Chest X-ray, AP view. Patient: 44 years old, sex F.
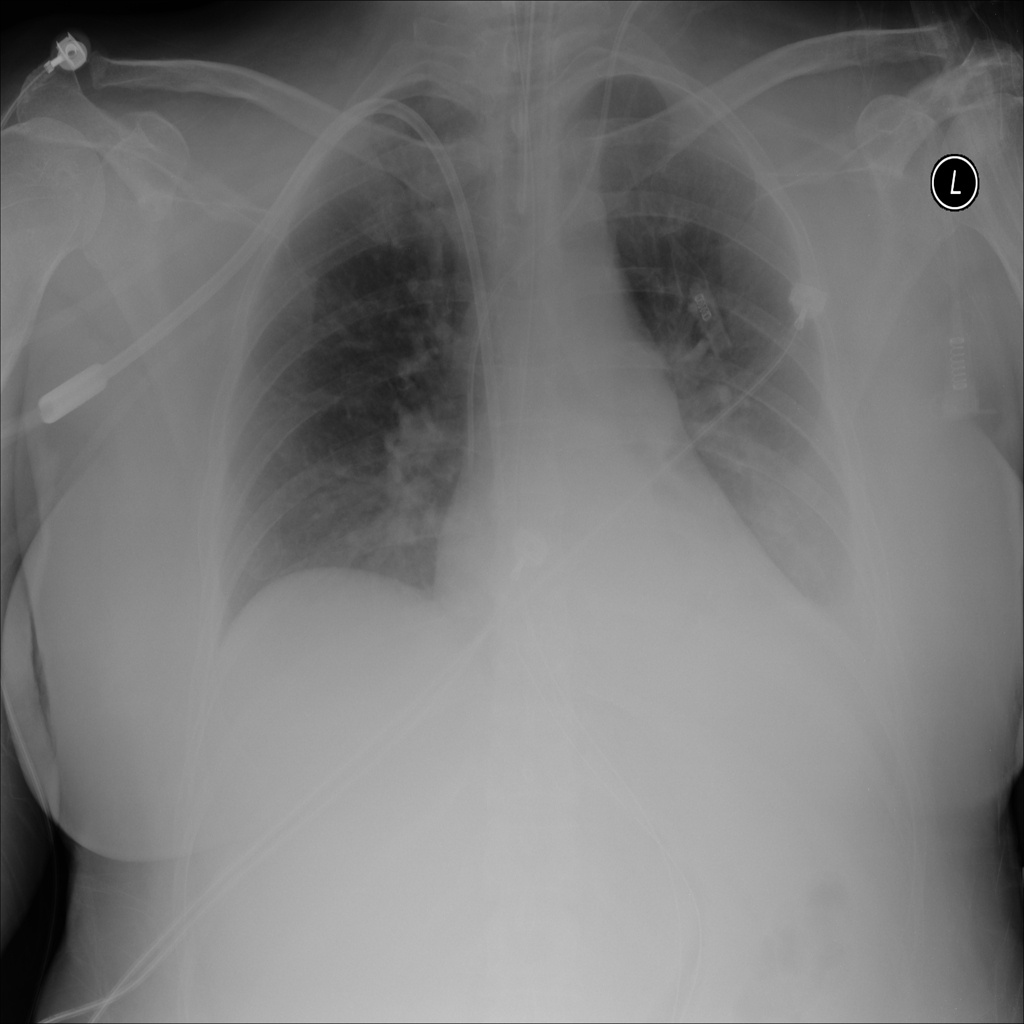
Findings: Infiltration